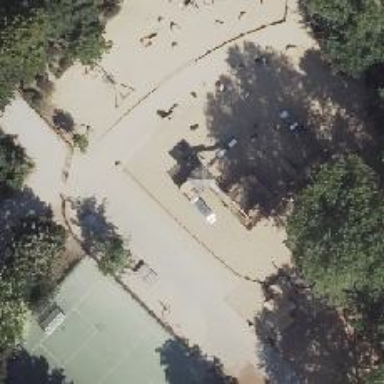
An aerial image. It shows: Playground with various play structures.